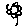
Label: flower